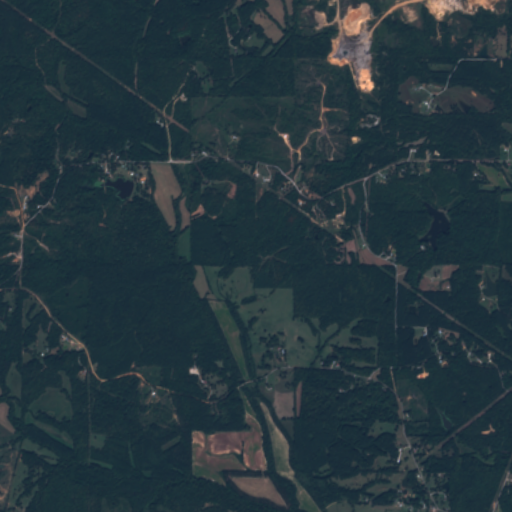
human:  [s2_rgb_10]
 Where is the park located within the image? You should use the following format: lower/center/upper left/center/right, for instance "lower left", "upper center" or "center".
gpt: The park is located in the lower right of the image.
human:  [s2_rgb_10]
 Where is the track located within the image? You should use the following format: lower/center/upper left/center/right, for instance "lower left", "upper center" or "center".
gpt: There is no track in the image.